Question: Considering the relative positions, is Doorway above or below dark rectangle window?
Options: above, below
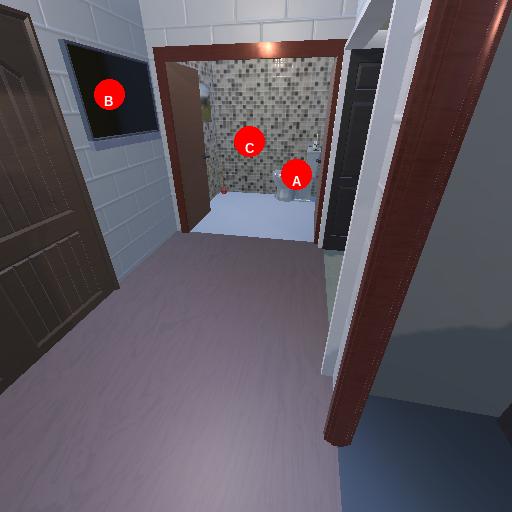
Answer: above